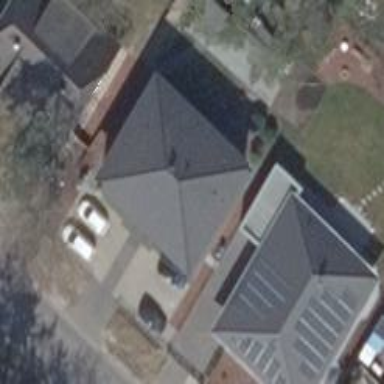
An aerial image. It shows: Simple house.